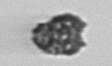
Label: Syracosphaera_pulchra